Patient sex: F
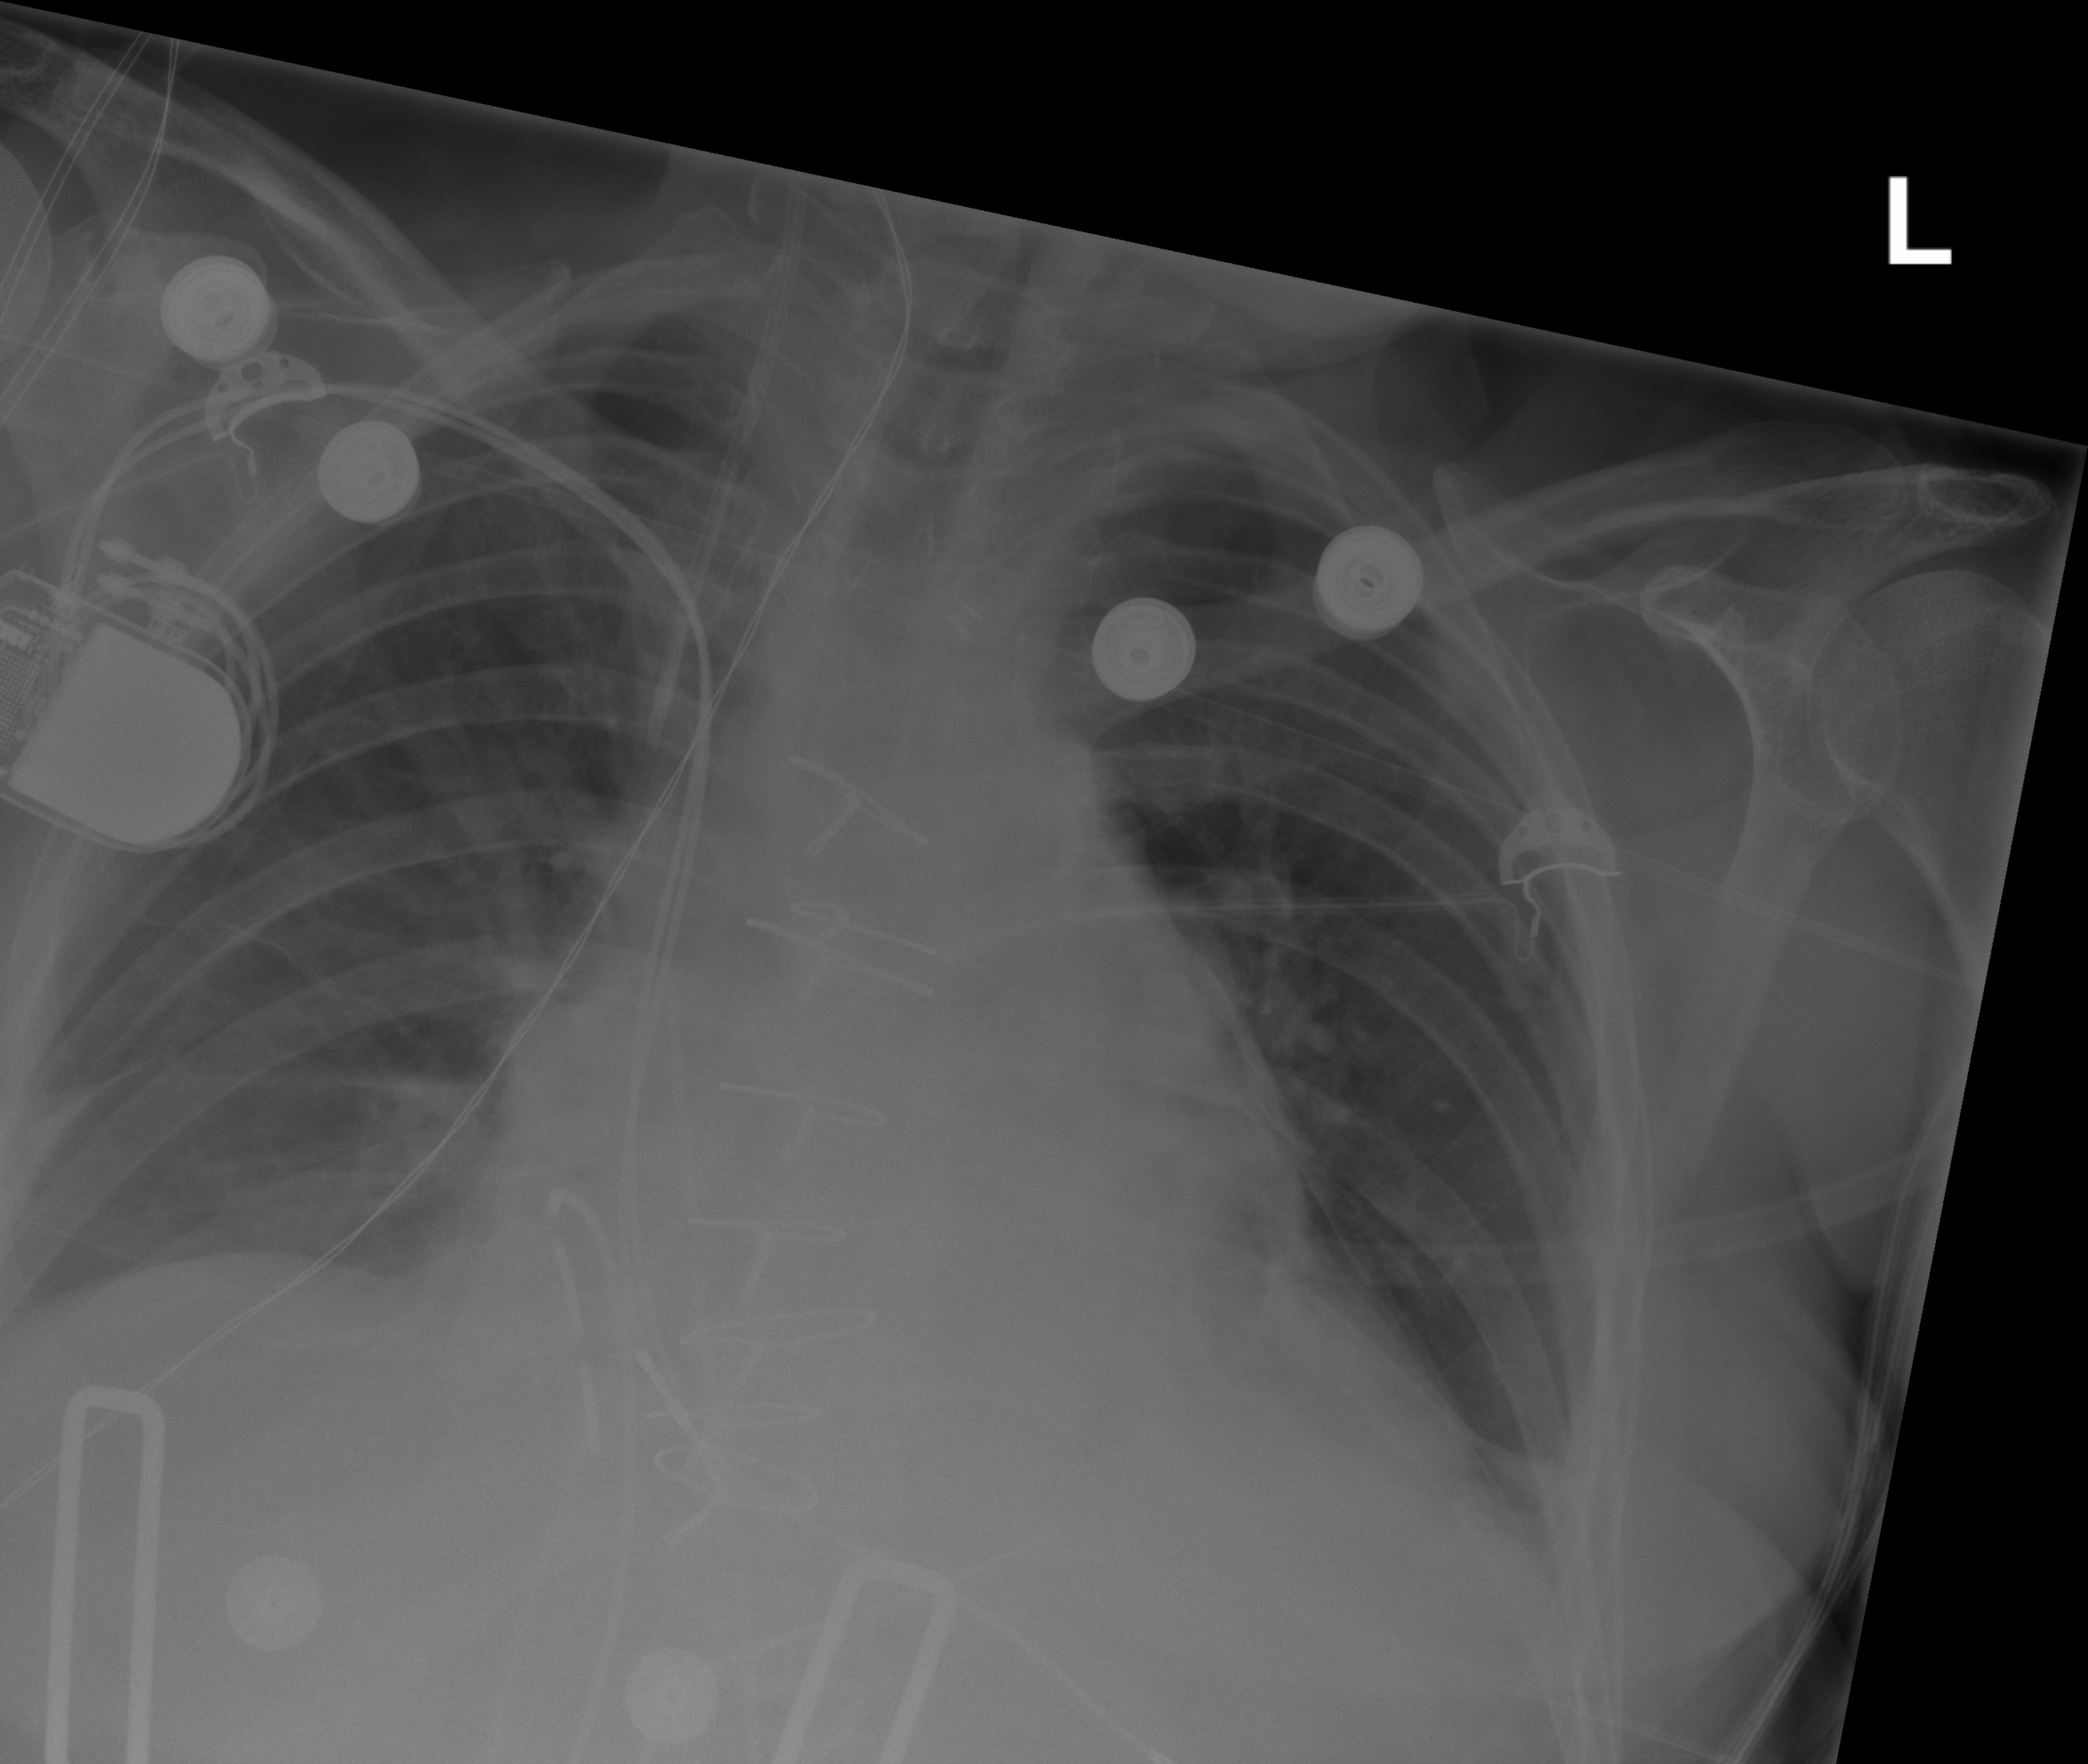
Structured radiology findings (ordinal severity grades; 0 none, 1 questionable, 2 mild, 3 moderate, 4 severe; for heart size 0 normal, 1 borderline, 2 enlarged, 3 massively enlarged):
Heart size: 2
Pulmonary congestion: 0
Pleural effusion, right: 0
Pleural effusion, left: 2
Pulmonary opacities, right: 2
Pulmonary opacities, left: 0
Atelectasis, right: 0
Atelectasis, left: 2